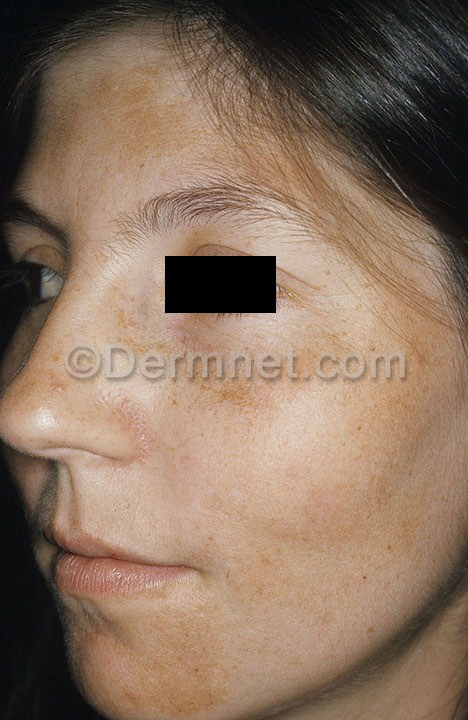
Disease: Light Diseases and Disorders of Pigmentation